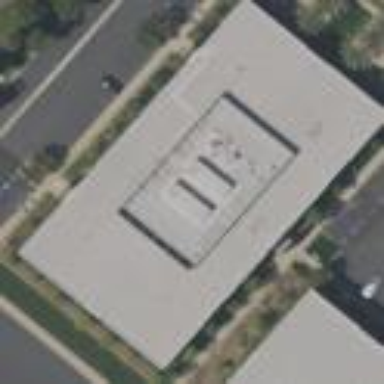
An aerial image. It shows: Office building.